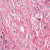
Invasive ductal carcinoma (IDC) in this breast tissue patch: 0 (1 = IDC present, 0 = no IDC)